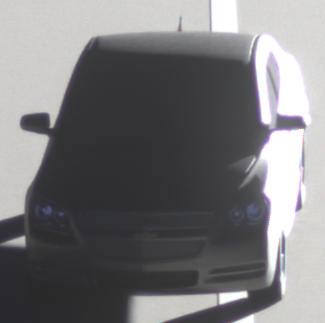
Make: Chevrolet
Model: Malibu 2.4
Detailed model: Malibu
Model produced from: 2012/07
Model produced until: 2014/08
Doors: 4
Color: gray
Road condition: dry road
Daytime: sunrise or sunset
Contrast: low contrast